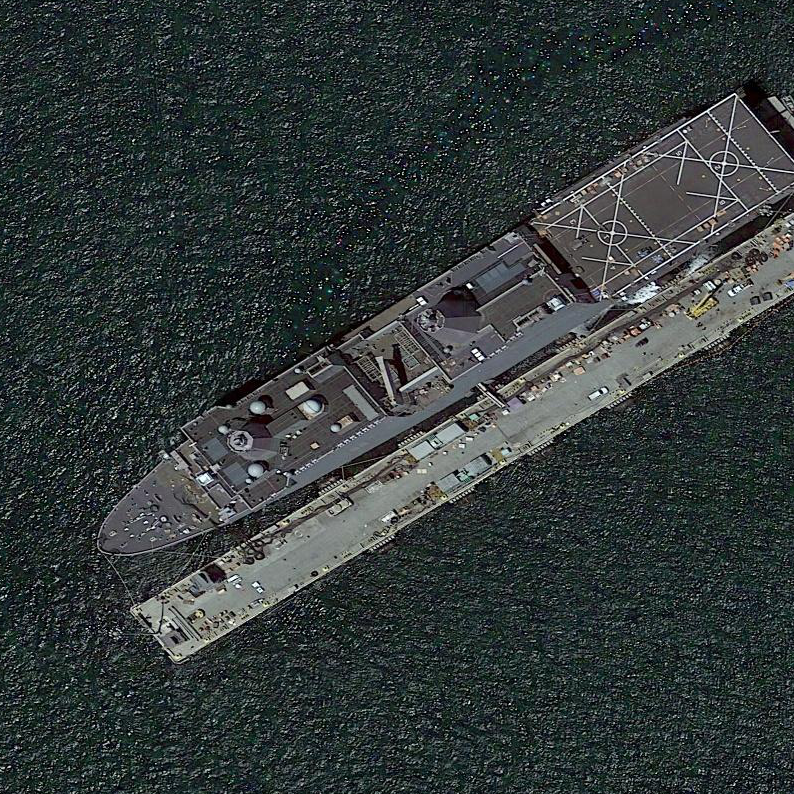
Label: San_Antonio-class_transport_dock